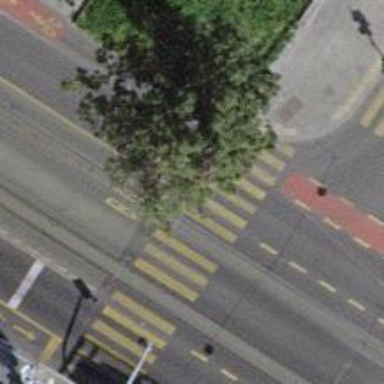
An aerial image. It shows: Crossing with traffic signals.